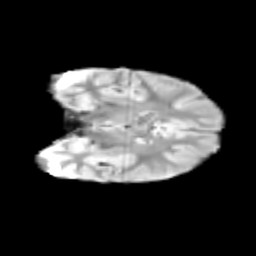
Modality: T2w
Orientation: coronal
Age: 12
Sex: male
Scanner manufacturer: siemens
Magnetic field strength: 3 T
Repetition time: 3.8 s
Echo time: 0.07 s